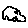
Label: car